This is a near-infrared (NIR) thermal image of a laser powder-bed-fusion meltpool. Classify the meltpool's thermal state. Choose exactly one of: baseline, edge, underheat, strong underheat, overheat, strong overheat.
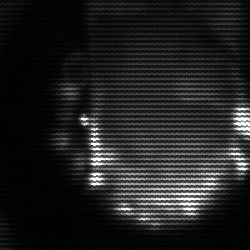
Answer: baseline